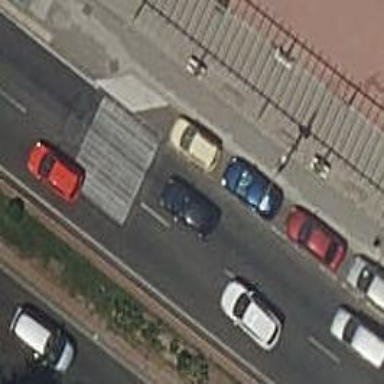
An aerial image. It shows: Taxi stand.